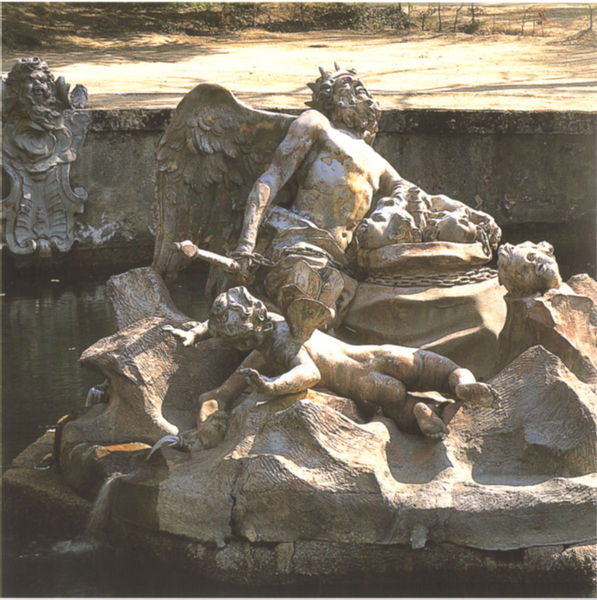
Titel: Brunnenanlagen (?)
Künstler: René Frémin
Standort: La Granja (EU - E - Altkastilien)
Schlagwörter: felsen, flügel, gott, mann, wasser, köpfe, bart, federn, stein, figur, kind, krone, brunnen, kinder, rund, engel, putto, skulptur, statue, füße, kette, detail, griff, schwert, sturz, neptun